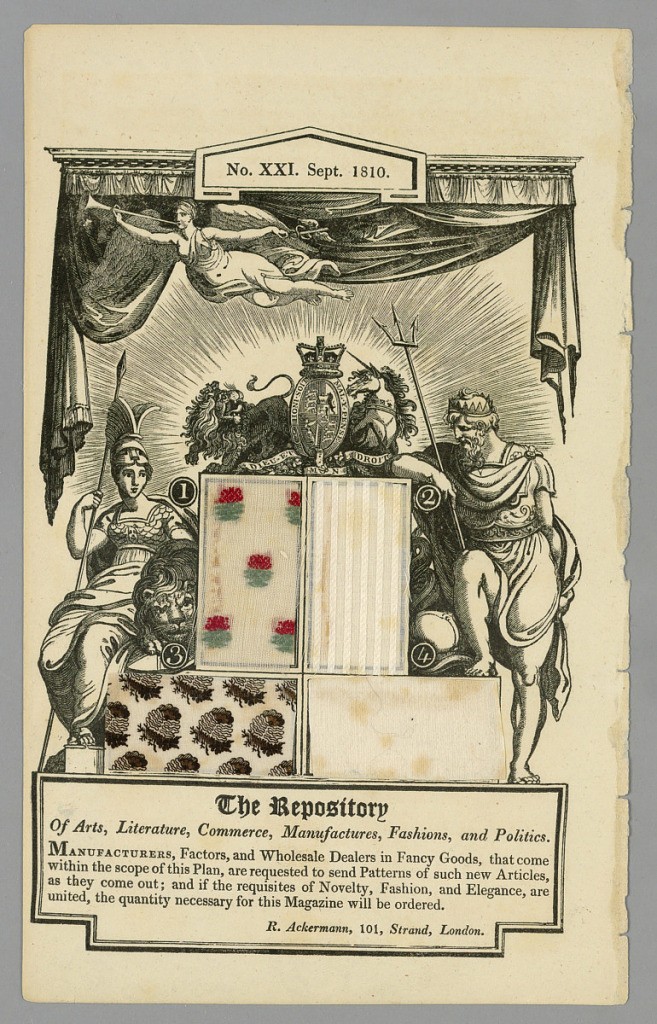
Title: Page from Ackermann's "Repository of the Arts, Science etc,"
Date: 1810
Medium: g.) paper and textile swatches (fibers not identified)
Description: Component "g" is a page from Ackermann's Repository, September 1810. Page contains printed graphics and four textile swatches: three woven and one printed.